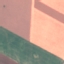
Land use / land cover: AnnualCrop